Question: I am attaching an asp.net textbox image
I want my textbox should have two brackets and one dash, for the numbers like (92)42-83823823, i want brackets and dash to be non-editable, and i dont want to use ajax control toolkit or some component other than asp.net text box control or jquery, is there some way to tackle such situation.
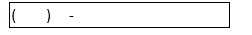
Answer: The jQuery <URL> does exactly what you want. For a phone number, the code to mask the 'input' element would look something like this:
'''
$("#phone").mask("<PHONE>");
'''
where 'phone' is the 'id' of the 'input' element.
Either way, client-side code is definitely the way to do this. From the server-side code's perspective, it just wants the resulting value (and will re-validate it, of course). The client-side code is what's creating the more dynamic user experience.
I suppose this violates your requirement to not use "some component other than asp.net text box control." There's a good reason for that, though. The ASP.NET 'TextBox' by itself doesn't have this functionality. You can write code to make it happen, and it will be JavaScript code. Or, you can use code that's already been written and continue about the more meaningful parts of your application :)